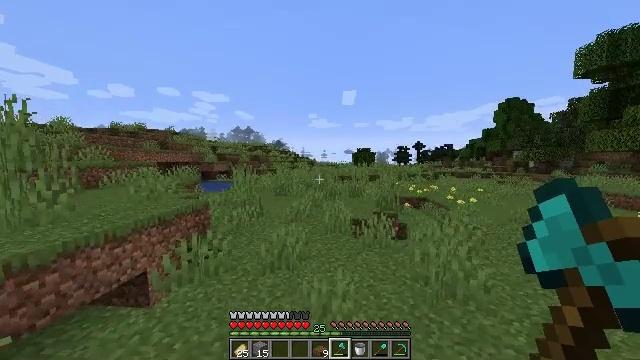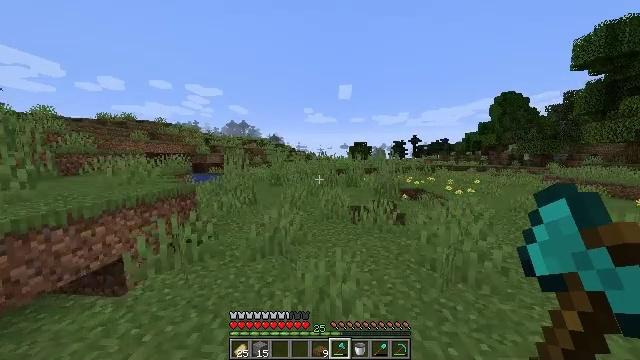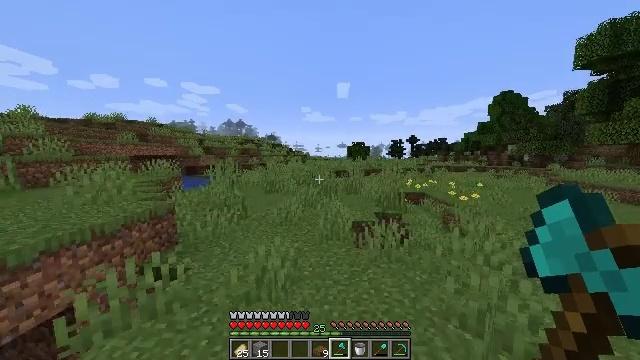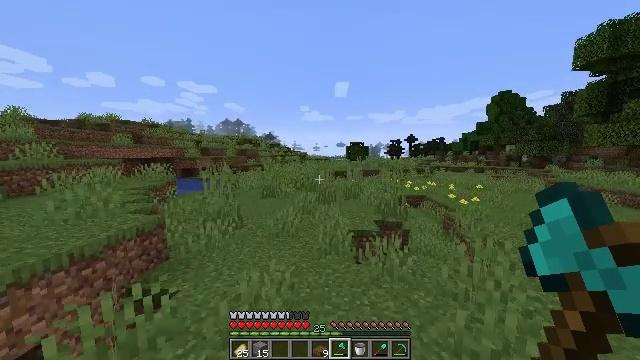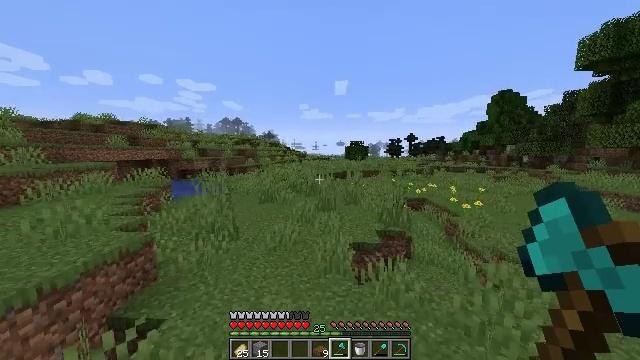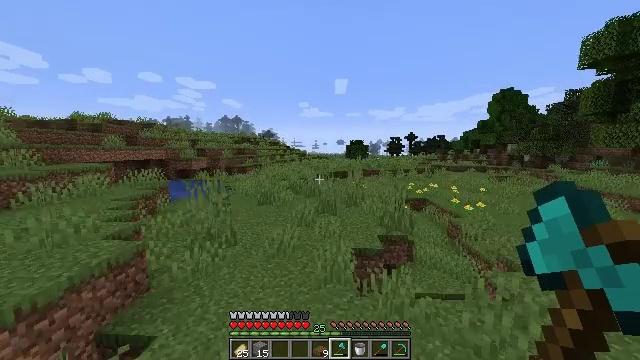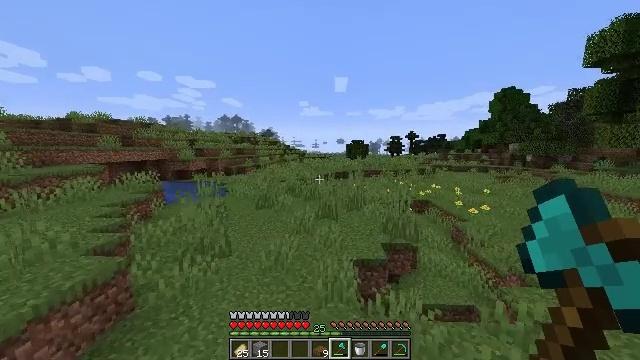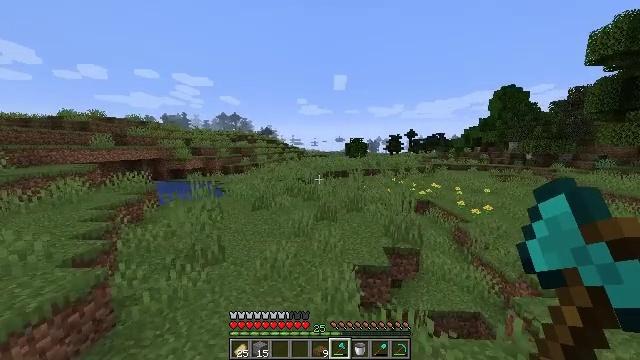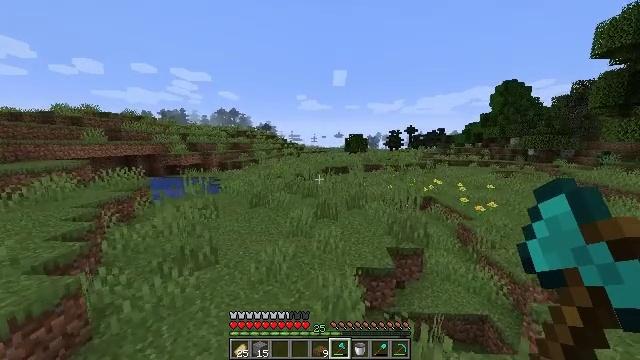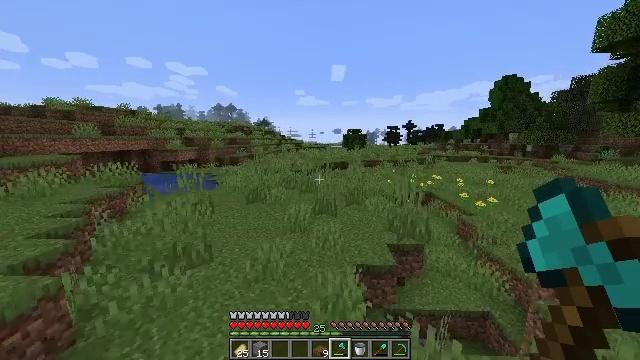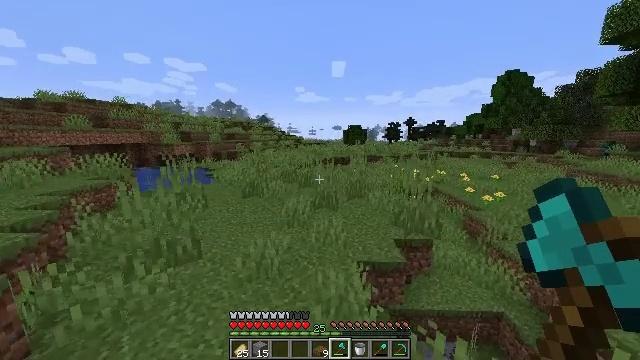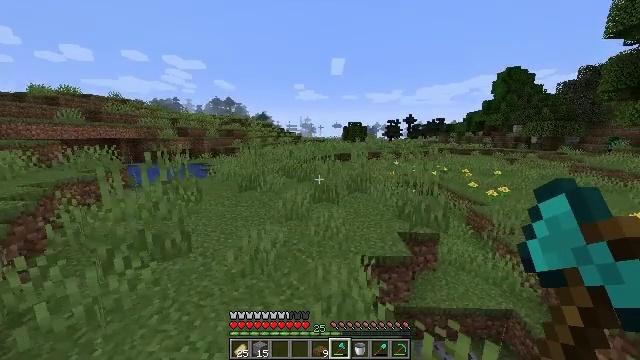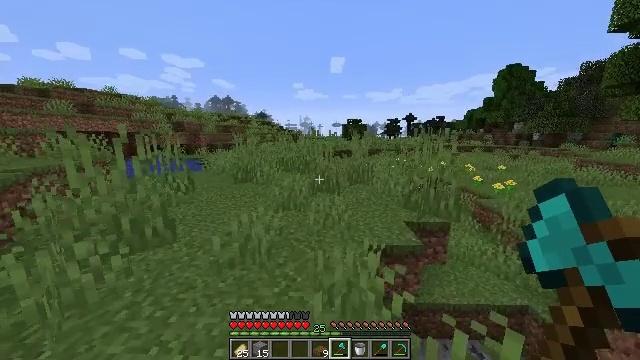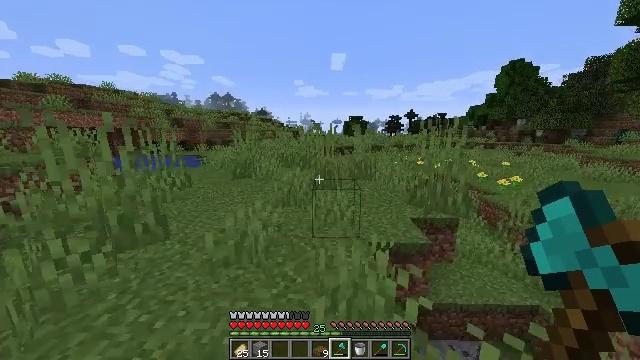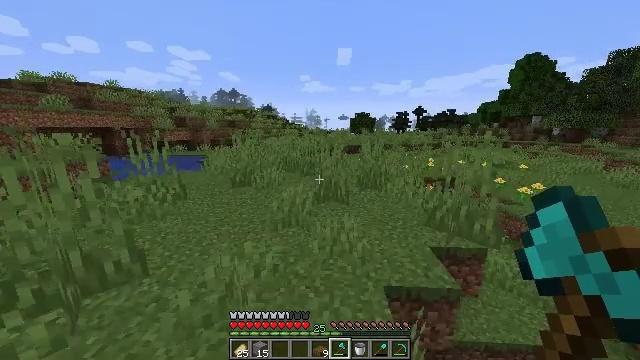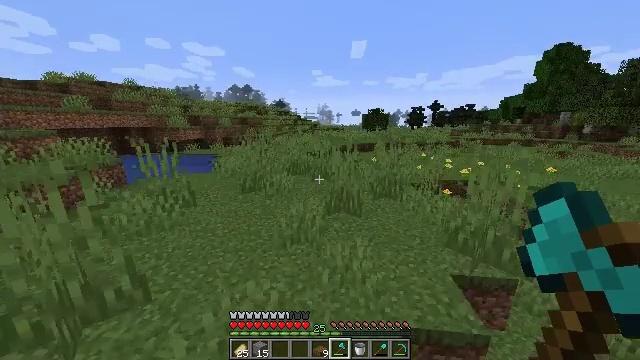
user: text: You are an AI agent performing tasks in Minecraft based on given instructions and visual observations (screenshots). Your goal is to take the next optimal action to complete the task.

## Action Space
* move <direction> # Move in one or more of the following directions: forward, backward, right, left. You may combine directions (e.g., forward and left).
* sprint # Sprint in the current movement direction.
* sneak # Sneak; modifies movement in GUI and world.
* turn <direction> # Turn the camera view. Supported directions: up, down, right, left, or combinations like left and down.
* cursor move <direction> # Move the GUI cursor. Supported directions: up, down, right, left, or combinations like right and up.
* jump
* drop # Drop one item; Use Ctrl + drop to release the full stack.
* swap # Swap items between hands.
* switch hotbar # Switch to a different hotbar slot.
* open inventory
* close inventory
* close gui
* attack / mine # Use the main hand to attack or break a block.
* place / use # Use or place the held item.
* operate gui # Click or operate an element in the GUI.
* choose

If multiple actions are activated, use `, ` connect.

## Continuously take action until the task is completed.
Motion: motion action
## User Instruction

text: Kill the cow.
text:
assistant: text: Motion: move forward, sprint, turn right and down, jump
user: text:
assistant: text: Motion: move forward, sprint, jump
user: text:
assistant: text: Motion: move forward, sprint, jump
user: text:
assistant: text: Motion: move forward, sprint, jump
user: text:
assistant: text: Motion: move forward, sprint, jump
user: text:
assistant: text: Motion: move forward, sprint, jump
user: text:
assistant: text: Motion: move forward, jump
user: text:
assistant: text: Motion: move forward, turn down, jump
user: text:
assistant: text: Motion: move forward, turn down, jump
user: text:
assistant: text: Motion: move forward, jump
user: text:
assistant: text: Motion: move forward, jump
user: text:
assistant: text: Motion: move forward, jump
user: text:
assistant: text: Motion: move forward, sprint, jump
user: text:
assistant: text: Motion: move forward, sprint, turn left and down, jump
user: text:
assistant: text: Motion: move forward, sprint, turn left and down, jump
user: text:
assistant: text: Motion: move forward, sprint, turn left, jump
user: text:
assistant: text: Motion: move forward, sprint, jump
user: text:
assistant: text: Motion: move forward, jump
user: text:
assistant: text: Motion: move forward, turn left, jump
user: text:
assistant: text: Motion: move forward, jump
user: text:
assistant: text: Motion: move forward, jump
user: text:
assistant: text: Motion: move forward, jump
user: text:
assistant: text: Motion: move forward, jump
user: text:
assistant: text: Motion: move forward, jump
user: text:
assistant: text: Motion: move forward, sprint, jump
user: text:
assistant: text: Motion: move forward, sprint, jump
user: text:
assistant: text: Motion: move forward, sprint, jump
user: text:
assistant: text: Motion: move forward, sprint, jump
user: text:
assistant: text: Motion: move forward, sprint, jump
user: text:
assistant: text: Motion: move forward, sprint, jump